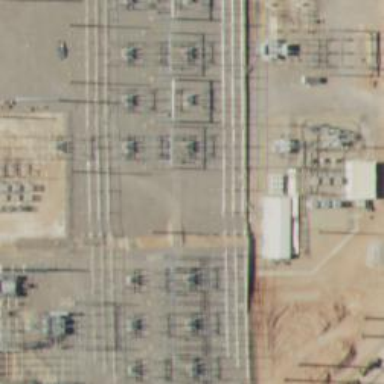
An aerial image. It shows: Switch for power supply.